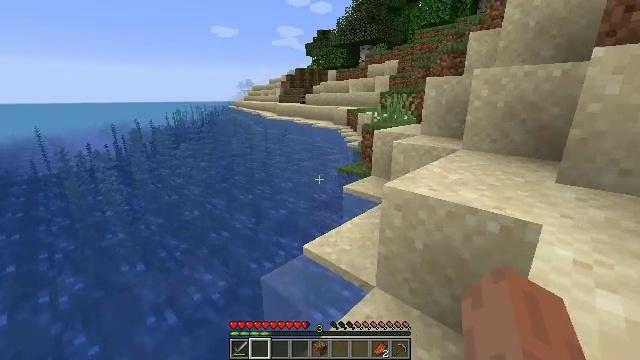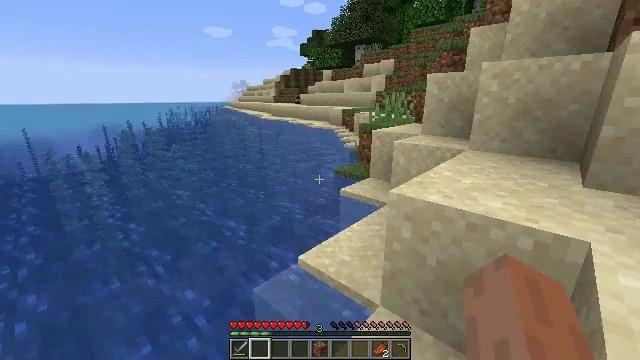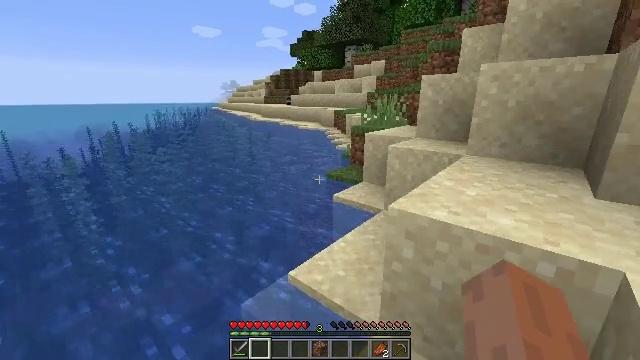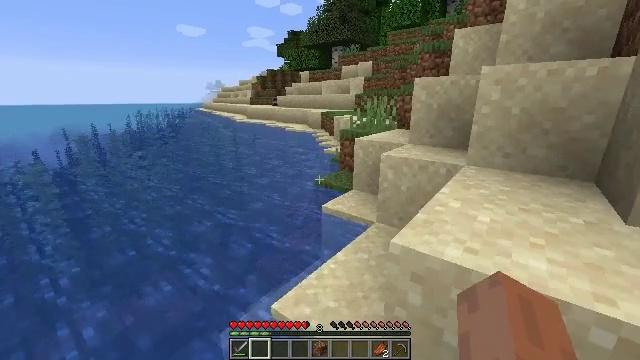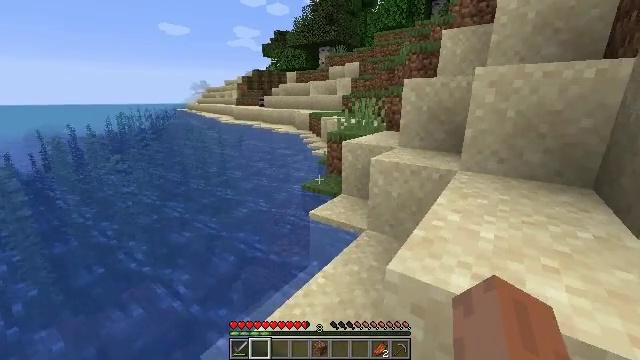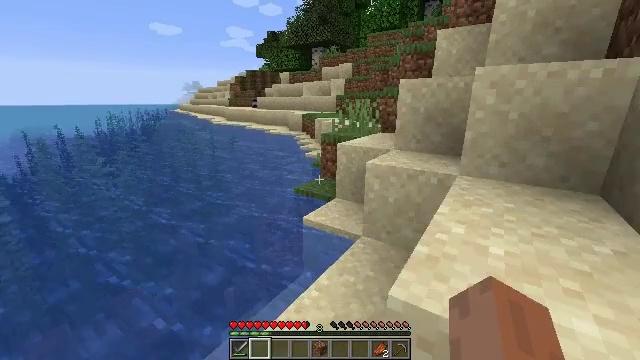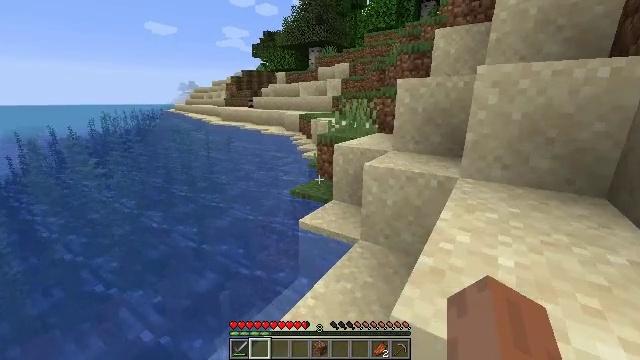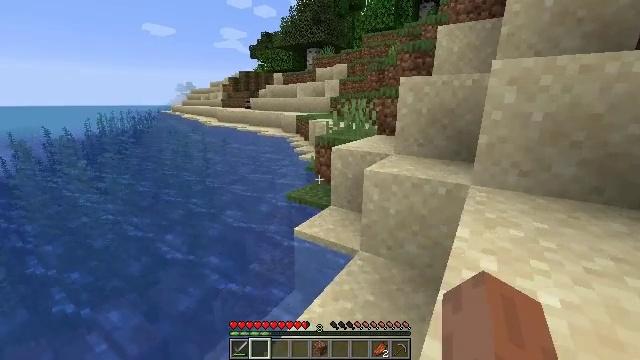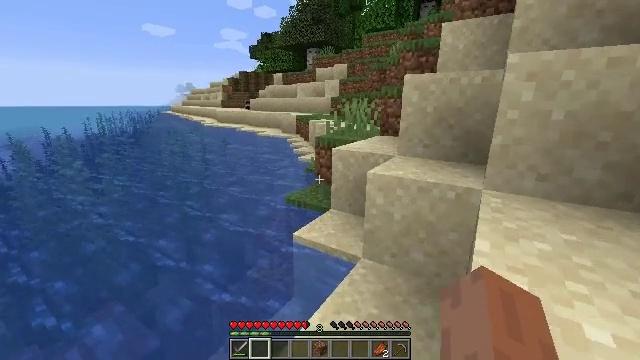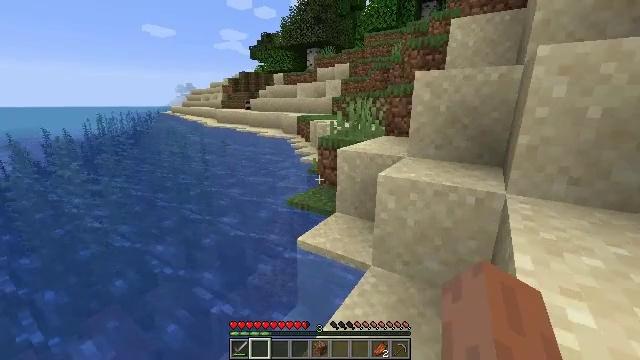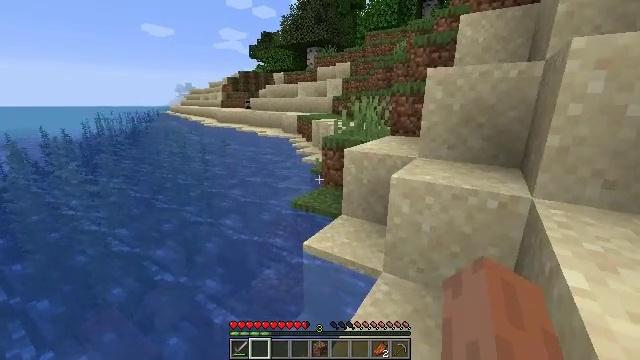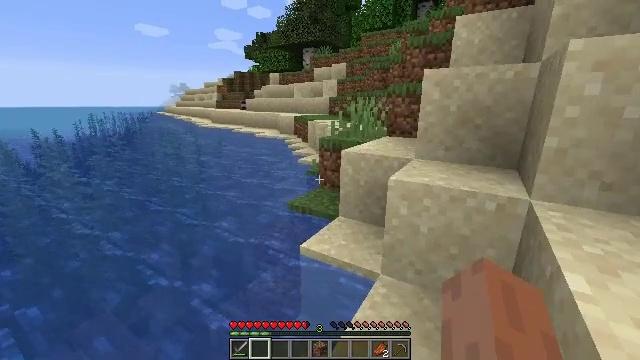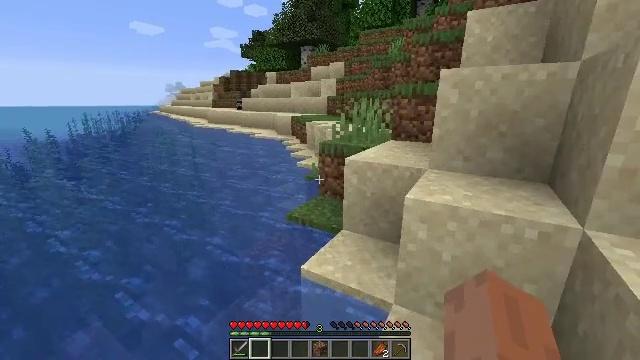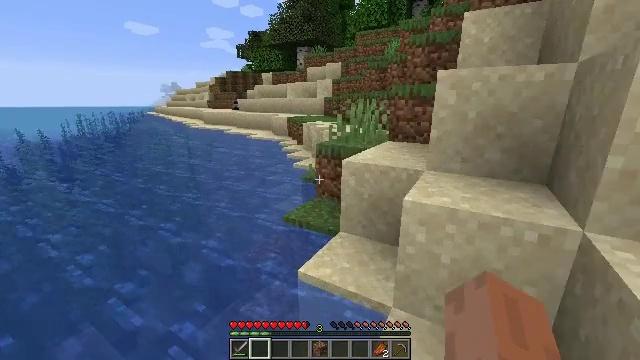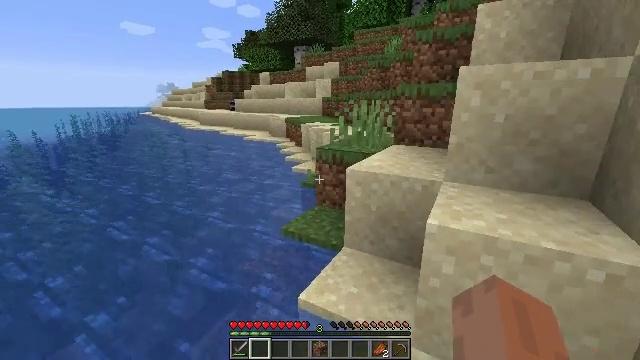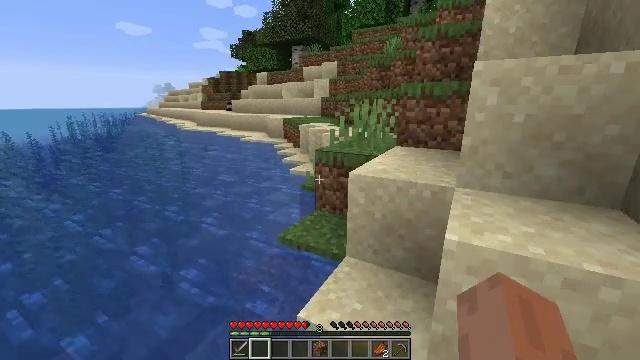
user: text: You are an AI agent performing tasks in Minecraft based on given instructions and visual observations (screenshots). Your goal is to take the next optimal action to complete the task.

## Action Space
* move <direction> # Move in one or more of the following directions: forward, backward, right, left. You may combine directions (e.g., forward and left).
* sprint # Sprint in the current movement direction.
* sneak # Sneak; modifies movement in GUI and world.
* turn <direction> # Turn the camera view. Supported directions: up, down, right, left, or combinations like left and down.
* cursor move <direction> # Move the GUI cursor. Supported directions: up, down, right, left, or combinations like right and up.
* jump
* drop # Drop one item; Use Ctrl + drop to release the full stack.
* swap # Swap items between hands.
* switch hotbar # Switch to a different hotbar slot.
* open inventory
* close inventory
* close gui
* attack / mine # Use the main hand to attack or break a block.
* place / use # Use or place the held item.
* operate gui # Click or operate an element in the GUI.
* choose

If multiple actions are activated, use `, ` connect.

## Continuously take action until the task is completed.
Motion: motion action
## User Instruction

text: Cook cod with the furnace.
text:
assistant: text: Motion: move forward, turn right
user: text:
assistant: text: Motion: move forward, turn right
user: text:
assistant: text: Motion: move forward, turn right
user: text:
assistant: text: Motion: move forward, turn right
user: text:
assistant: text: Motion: move forward, turn right
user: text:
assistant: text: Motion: move forward
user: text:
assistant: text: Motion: move forward
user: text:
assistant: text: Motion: move forward
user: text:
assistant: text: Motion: move forward
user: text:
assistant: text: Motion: move forward
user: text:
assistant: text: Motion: move forward
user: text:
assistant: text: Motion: move forward
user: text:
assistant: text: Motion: move forward
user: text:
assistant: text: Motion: move forward
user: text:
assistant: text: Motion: move forward
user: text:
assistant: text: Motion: move forward
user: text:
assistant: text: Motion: move forward
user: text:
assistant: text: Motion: move forward
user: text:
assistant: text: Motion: move forward and move right
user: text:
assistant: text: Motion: move forward and move right
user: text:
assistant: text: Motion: move forward and move right, jump
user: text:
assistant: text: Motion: move forward and move right, jump
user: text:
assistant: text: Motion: move forward, jump
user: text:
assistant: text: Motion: move forward, jump
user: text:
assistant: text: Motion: move forward, jump
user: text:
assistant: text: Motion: move forward, jump
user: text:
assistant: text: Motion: move forward, jump
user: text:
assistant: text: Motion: move forward, jump
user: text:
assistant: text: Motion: move forward, jump
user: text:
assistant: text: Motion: move forward, jump